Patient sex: M
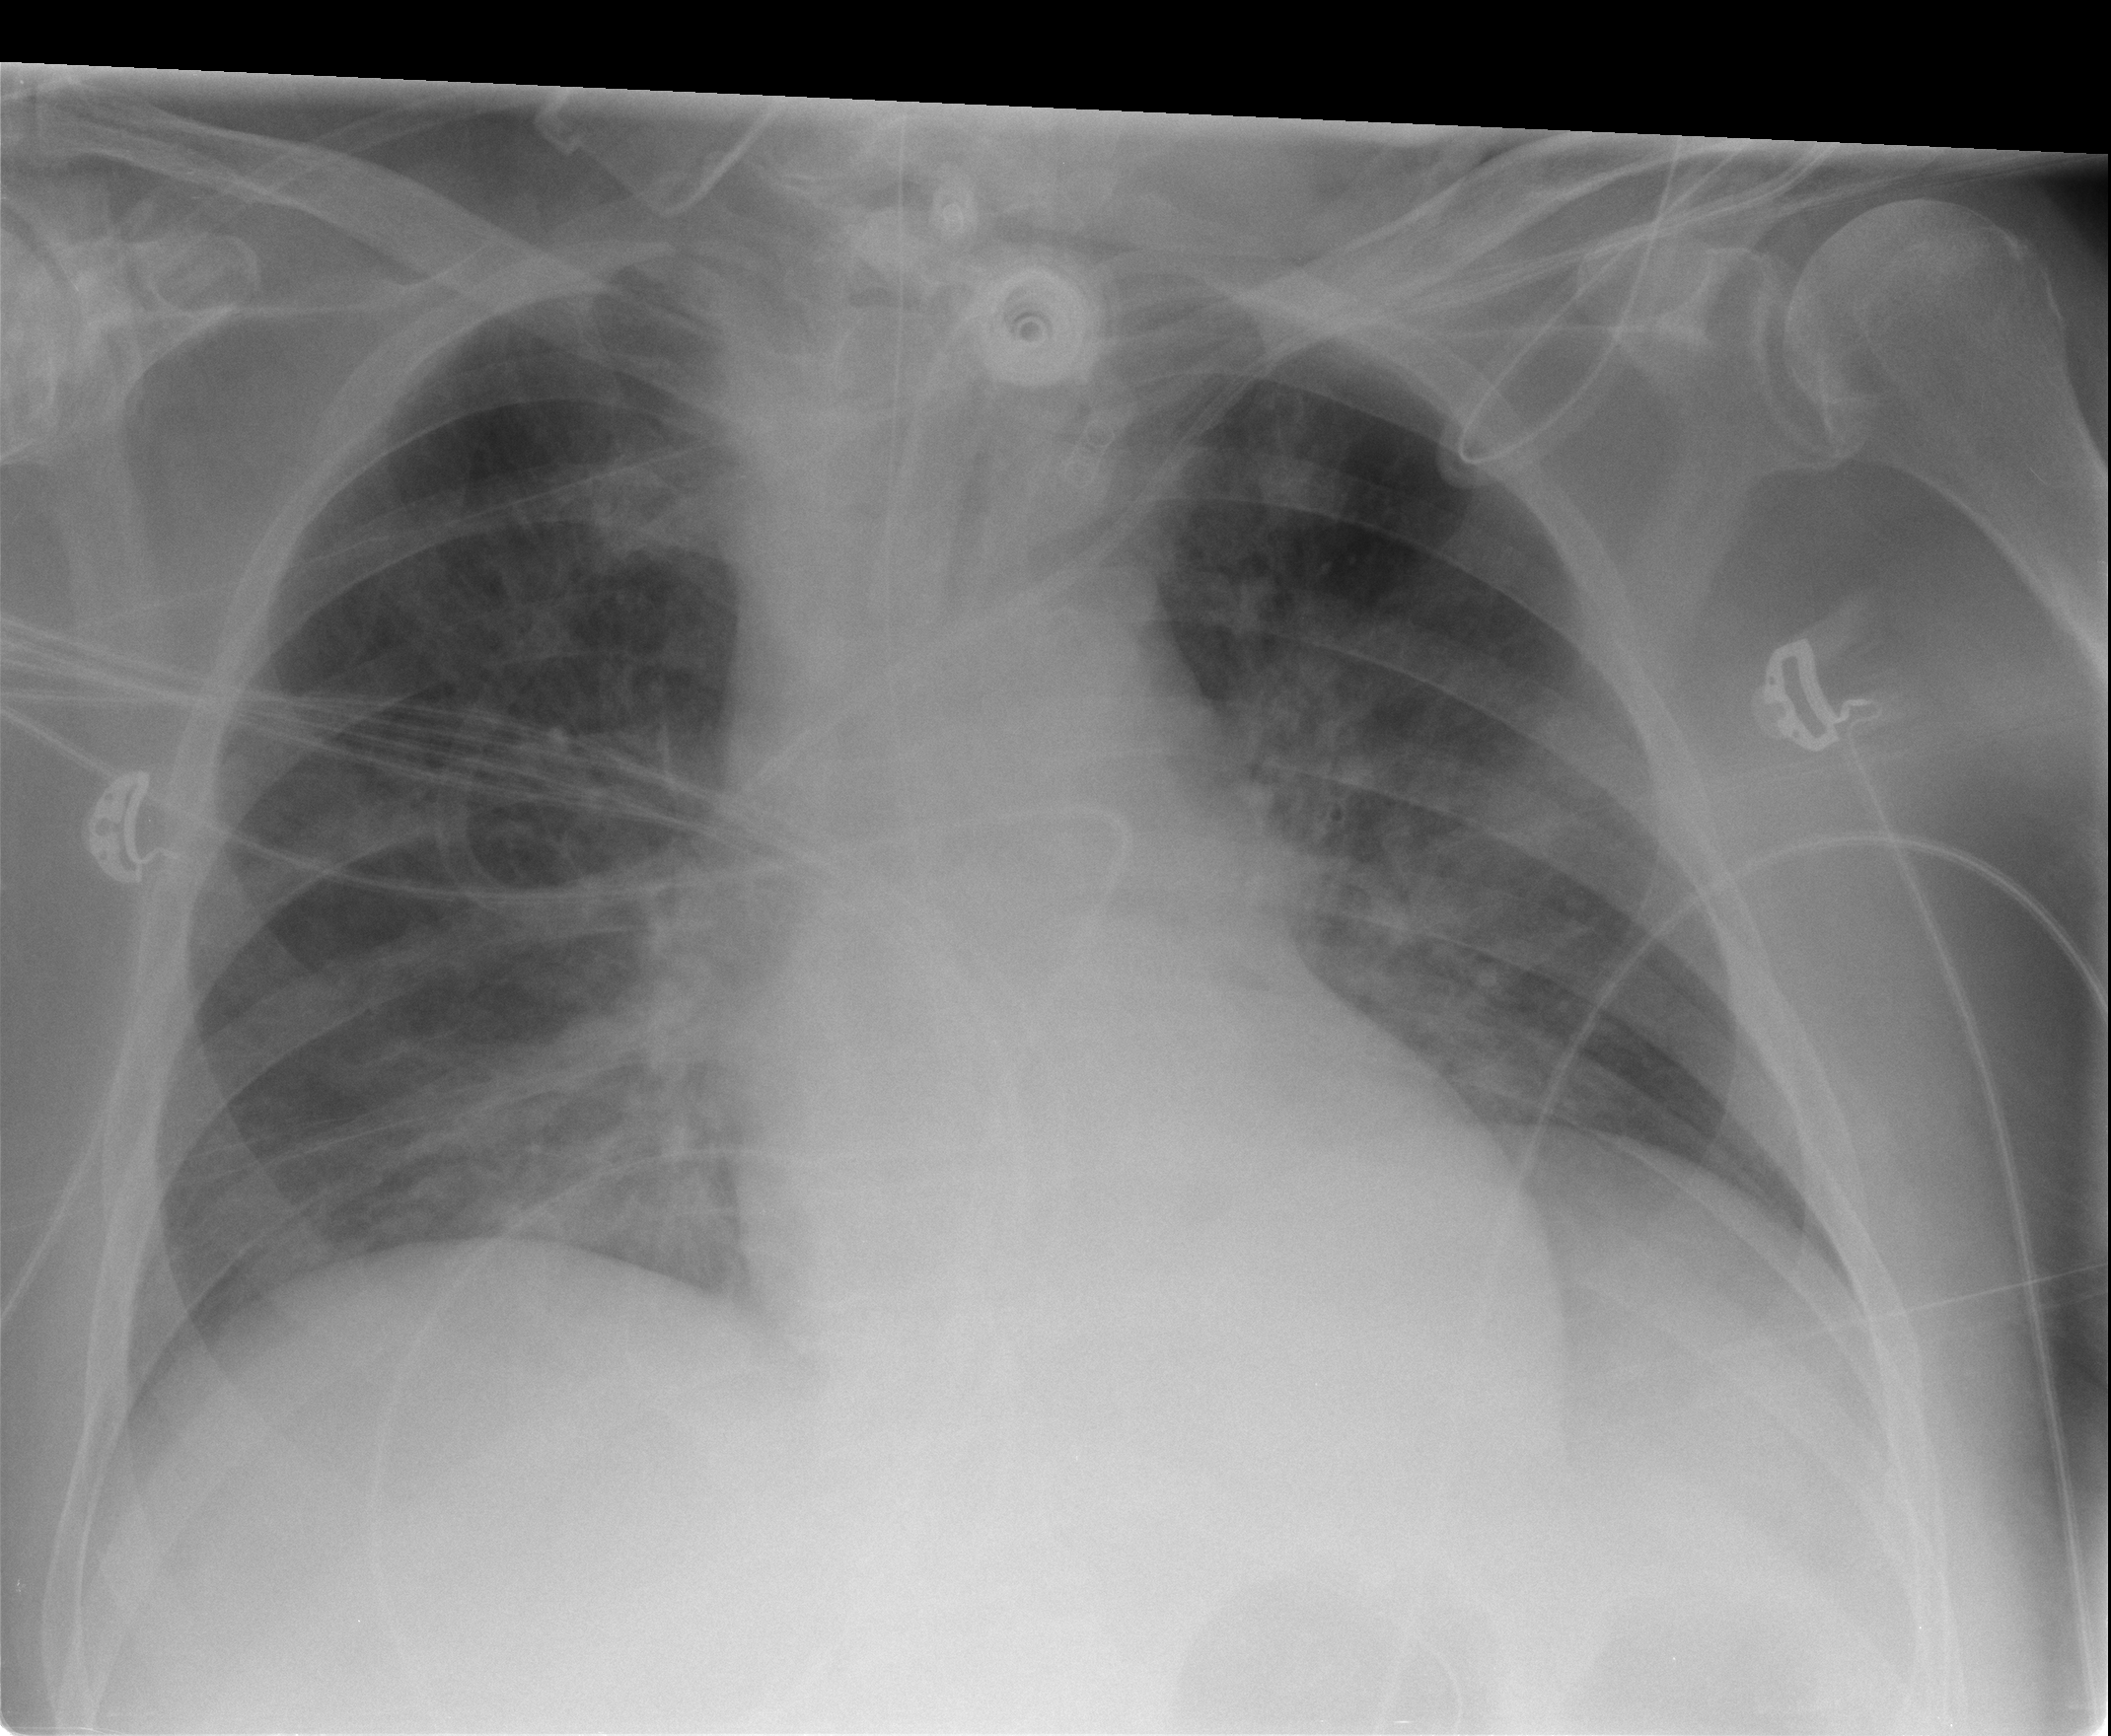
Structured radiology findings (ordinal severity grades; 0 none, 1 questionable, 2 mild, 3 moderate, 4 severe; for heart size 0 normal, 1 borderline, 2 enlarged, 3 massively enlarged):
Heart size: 0
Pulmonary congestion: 2
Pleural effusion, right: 0
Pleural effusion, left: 0
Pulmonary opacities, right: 2
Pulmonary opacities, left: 2
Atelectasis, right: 2
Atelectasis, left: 2